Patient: sex M, age 43
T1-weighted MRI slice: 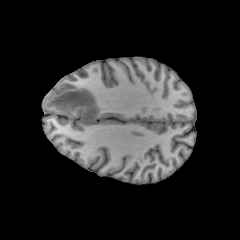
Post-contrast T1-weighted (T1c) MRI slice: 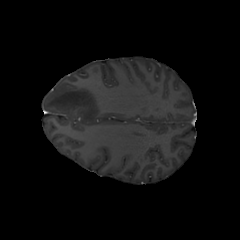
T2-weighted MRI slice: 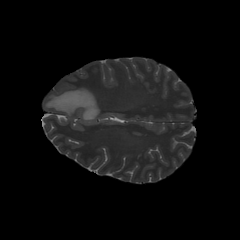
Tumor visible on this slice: yes
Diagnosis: Glioblastoma, IDH-wildtype
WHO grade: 4